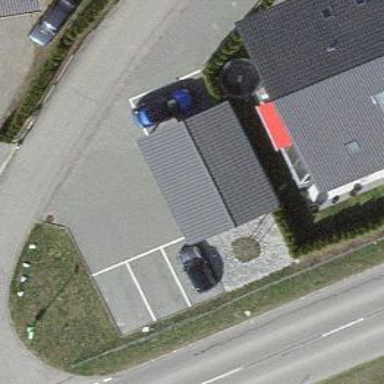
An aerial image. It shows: Part of building.